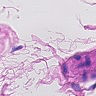
Metastatic tissue present: no